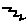
Label: zigzag